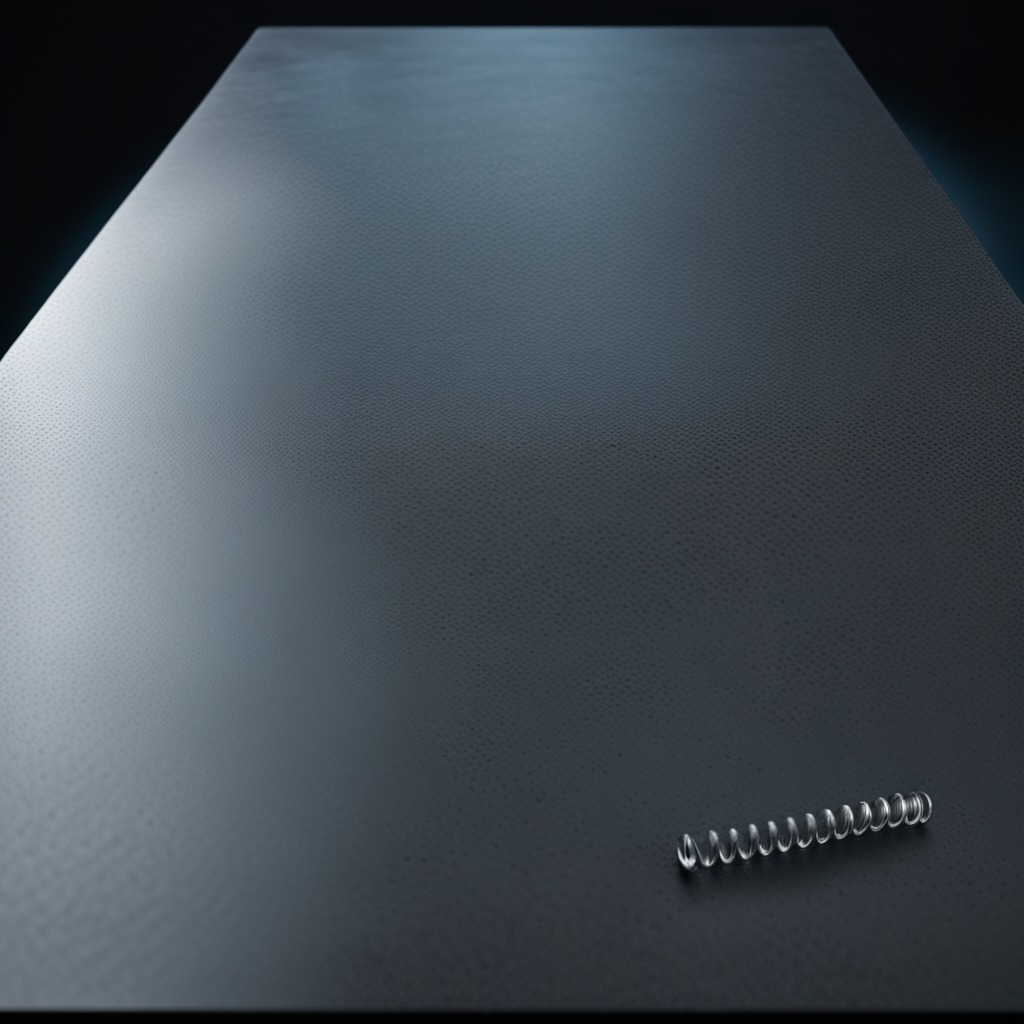
A coiled metal spring is lying on a clean granite table inside a workshop at night.